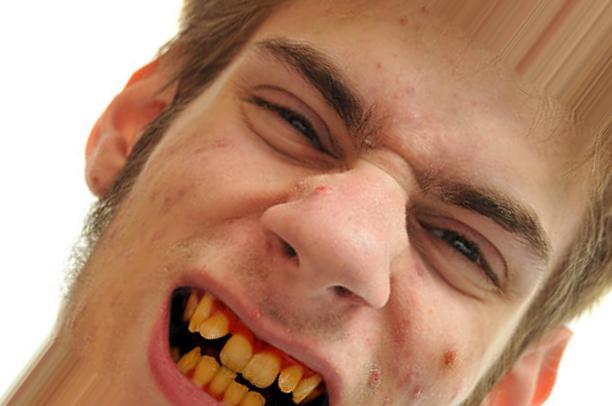
Condition: Tooth Discoloration